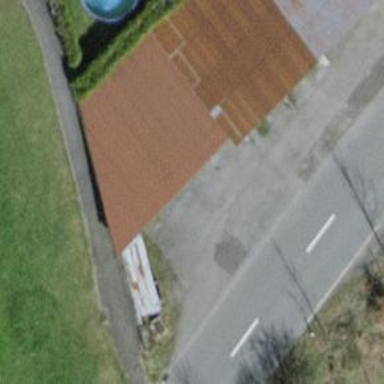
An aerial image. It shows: Bus stop with platform for public transport.